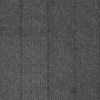
Atmospheric dust classification: not_dusty